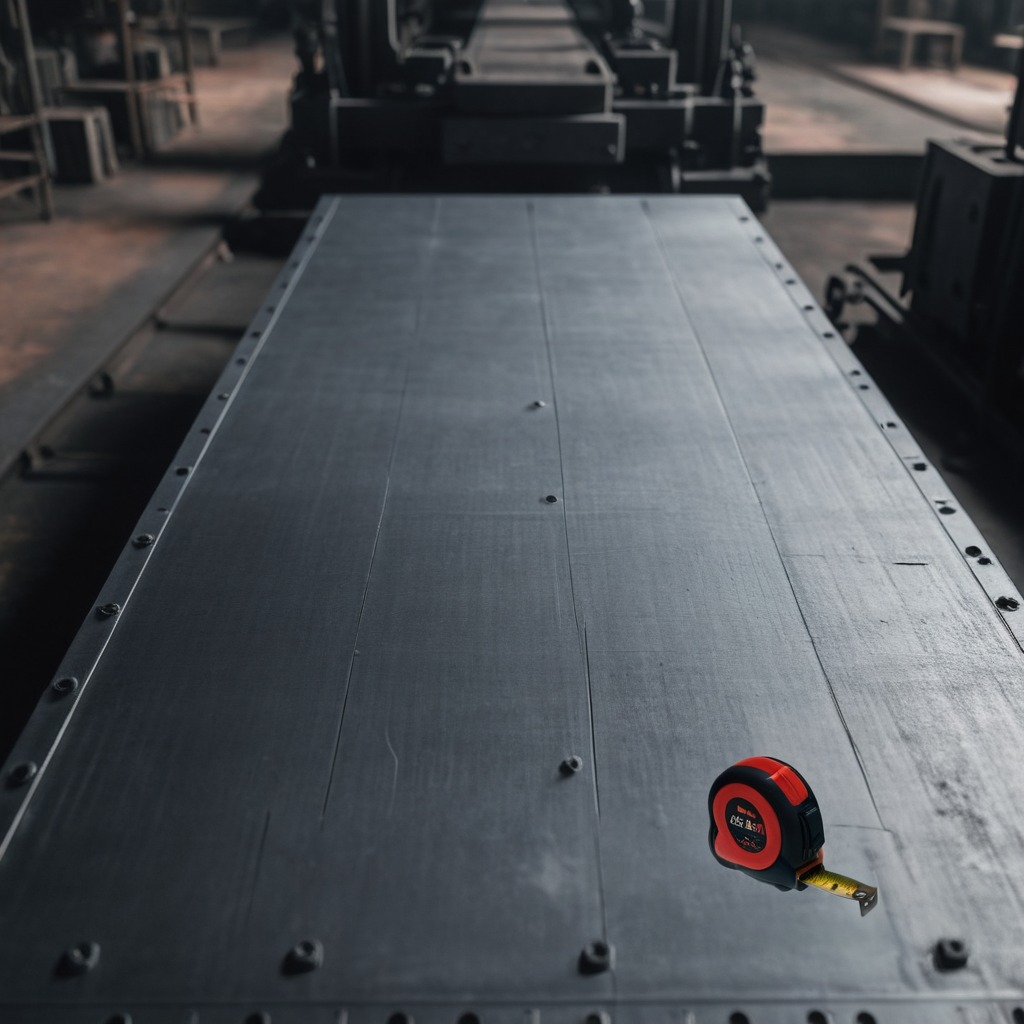
A measuring tape is lying on the cold steel table in a mining workshop.